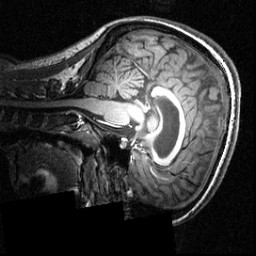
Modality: T1w
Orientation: sagittal
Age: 20
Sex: female
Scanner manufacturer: siemens
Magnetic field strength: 3.951 T
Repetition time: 1.5 s
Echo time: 0.00335 s